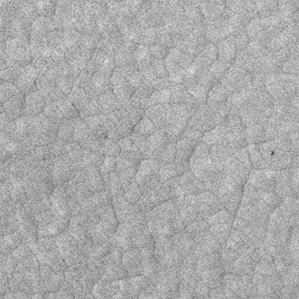
Label: frost